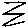
Label: zigzag